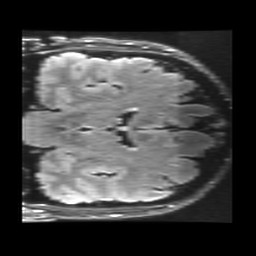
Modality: FLAIR
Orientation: coronal
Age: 61
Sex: male
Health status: healthy
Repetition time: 12 s
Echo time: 0.09782 s